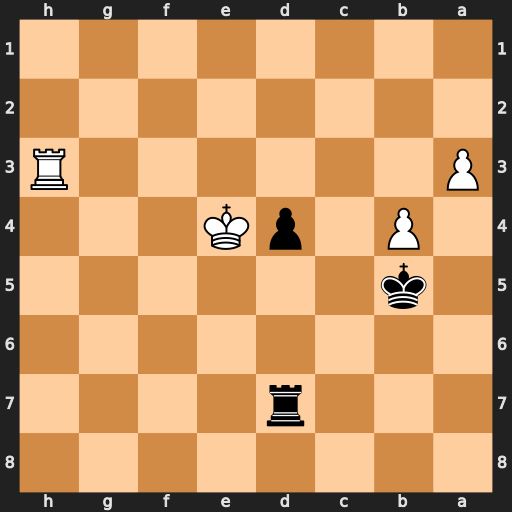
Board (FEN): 8/3r4/8/1k6/1P1pK3/P6R/8/8
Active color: b
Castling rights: -
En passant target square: -
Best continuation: Kc4 Rh1 Re7+ Kf5 d3